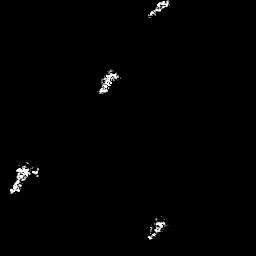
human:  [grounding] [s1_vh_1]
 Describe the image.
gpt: In the satellite image, there is  <ref>1 medium ship </ref> <box>[[3, 63, 13, 76, 0]]</box> located at bottom left,  <ref>1 medium ship </ref> <box>[[37, 26, 46, 37, 0]]</box> located at center,  <ref>1 small ship </ref> <box>[[56, 0, 66, 7, 0]]</box> located at top,  <ref>1 medium ship </ref> <box>[[55, 85, 65, 94, 0]]</box> located at bottom.